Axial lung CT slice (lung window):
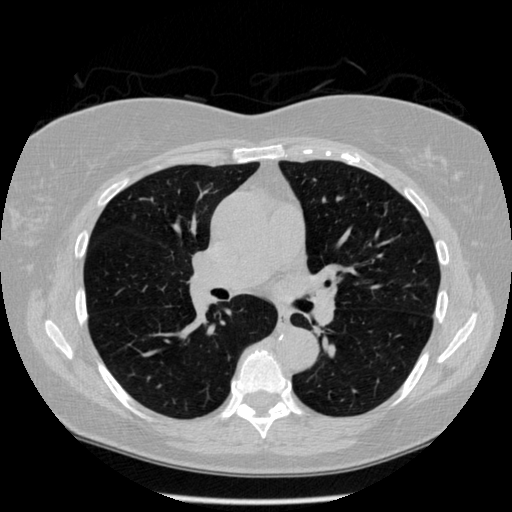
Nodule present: no